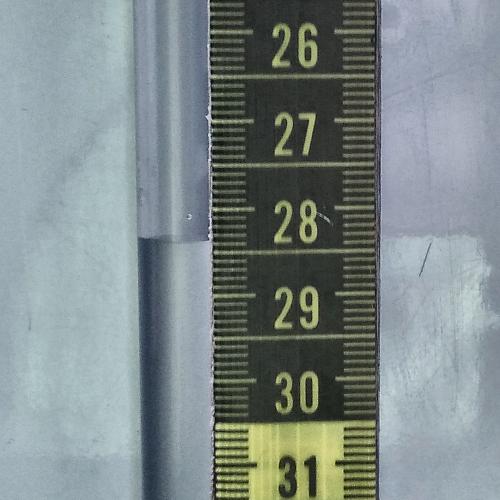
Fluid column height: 28.4 cm